Aerial crown-view tile of a tropical tree (Barro Colorado Island, Panama), acquired 20250217:
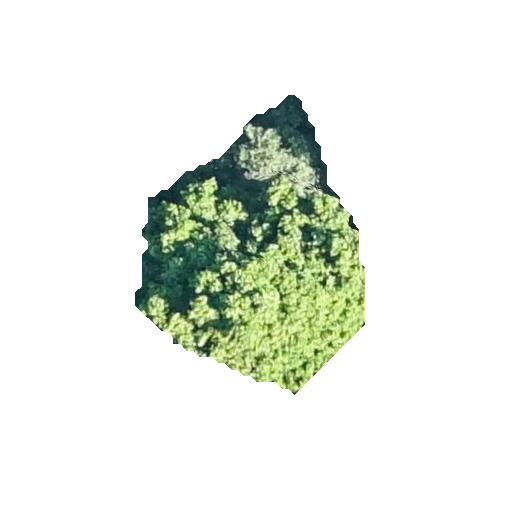
Species: Prioria copaifera
GBIF accepted scientific name: Prioria copaifera
Crown area: 65.104 m²